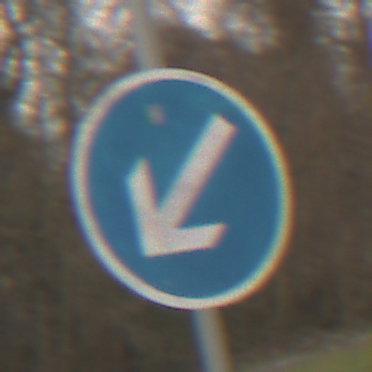
Verkehrszeichen: VorgeschriebeneVorbeifahrtLinks
Umgebung: Outdoor, Nature
Tageszeit: Midday
Wetter: Overcast
Licht: Natural
Jahreszeit: NotSpecified
Kontrast: LowContrast